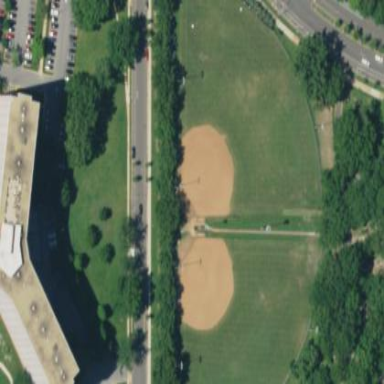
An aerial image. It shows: Grass pitch designated for softball.